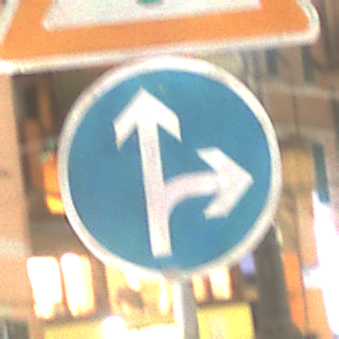
Verkehrszeichen: VorgeschriebeneFahrtrichtungGeradeausOderRechts
Zusatzzeichen oben: Lichtzeichenanlage
Umgebung: Outdoor, Urban
Tageszeit: Night
Wetter: PartlyCloudy
Licht: Artificial
Jahreszeit: NotSpecified
Kontrast: HighContrast